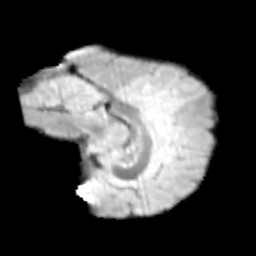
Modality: T2w
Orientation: sagittal
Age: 12
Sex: male
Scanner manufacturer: siemens
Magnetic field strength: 3 T
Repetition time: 3.8 s
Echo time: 0.07 s